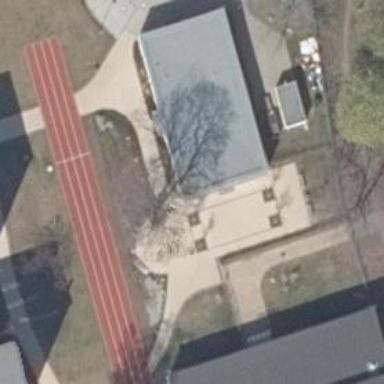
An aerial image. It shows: Kindergarten building.